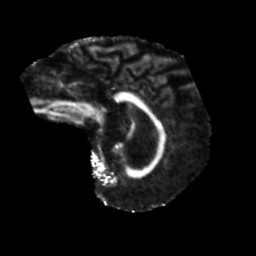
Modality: FA
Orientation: sagittal
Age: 75
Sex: male
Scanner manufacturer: siemens
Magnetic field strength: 3 T
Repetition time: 5.25 s
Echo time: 0.08 s